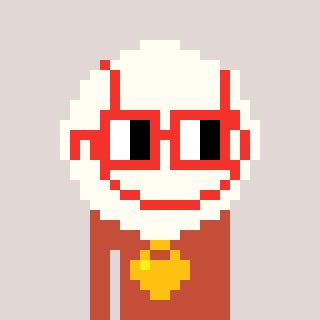
a pixel art character with square red glasses, a baseball ball-shaped head and a rust-colored body on a warm background